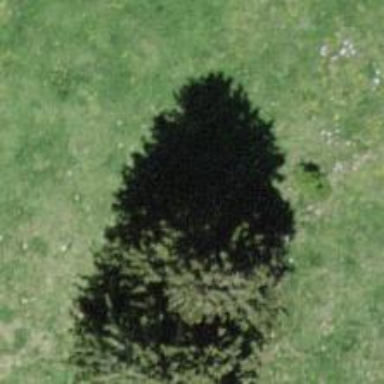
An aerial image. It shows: Needle-leaved tree in its natural environment.